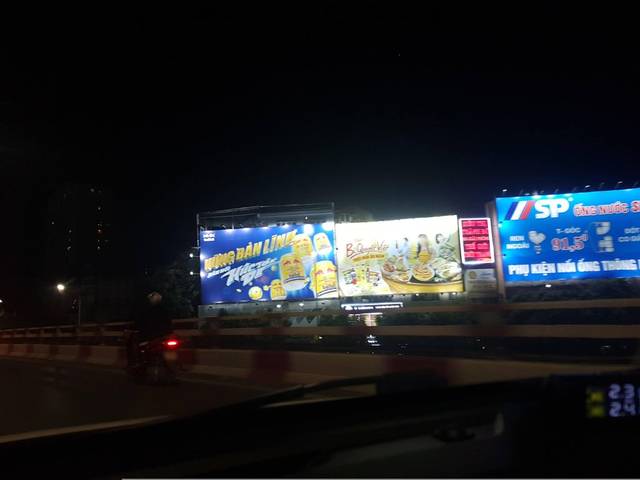
Region: Vietnam
Coordinates: 20.998, 105.841